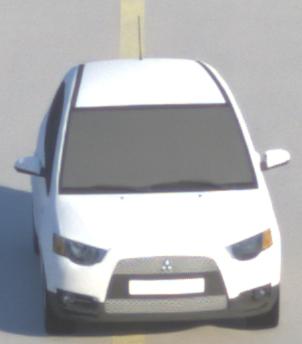
Make: Mitsubishi
Model: Colt 1.1
Detailed model: Colt (VI)
Model produced from: 2008/11
Model produced until: 2010/10
Doors: 3
Color: white
Road condition: dry road
Daytime: sunrise or sunset
Contrast: medium contrast